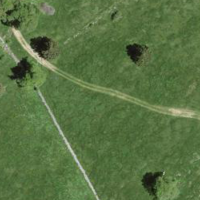
EUNIS habitat code: 23
Species observed at this site:
Narcissus pseudonarcissus